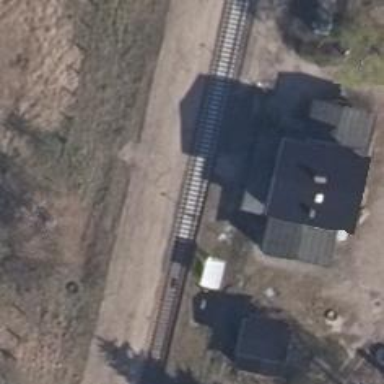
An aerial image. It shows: Stop position for public transport on the railway.